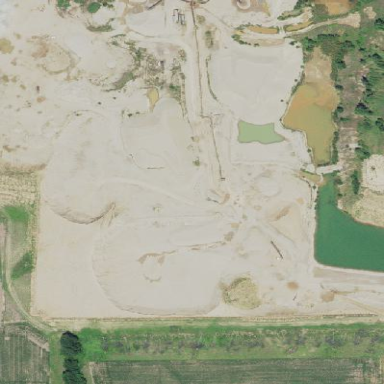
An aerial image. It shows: Quarry area.